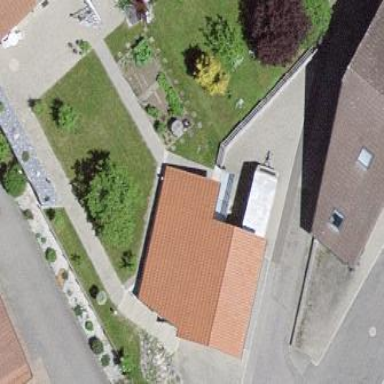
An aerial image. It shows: Garage.